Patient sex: M
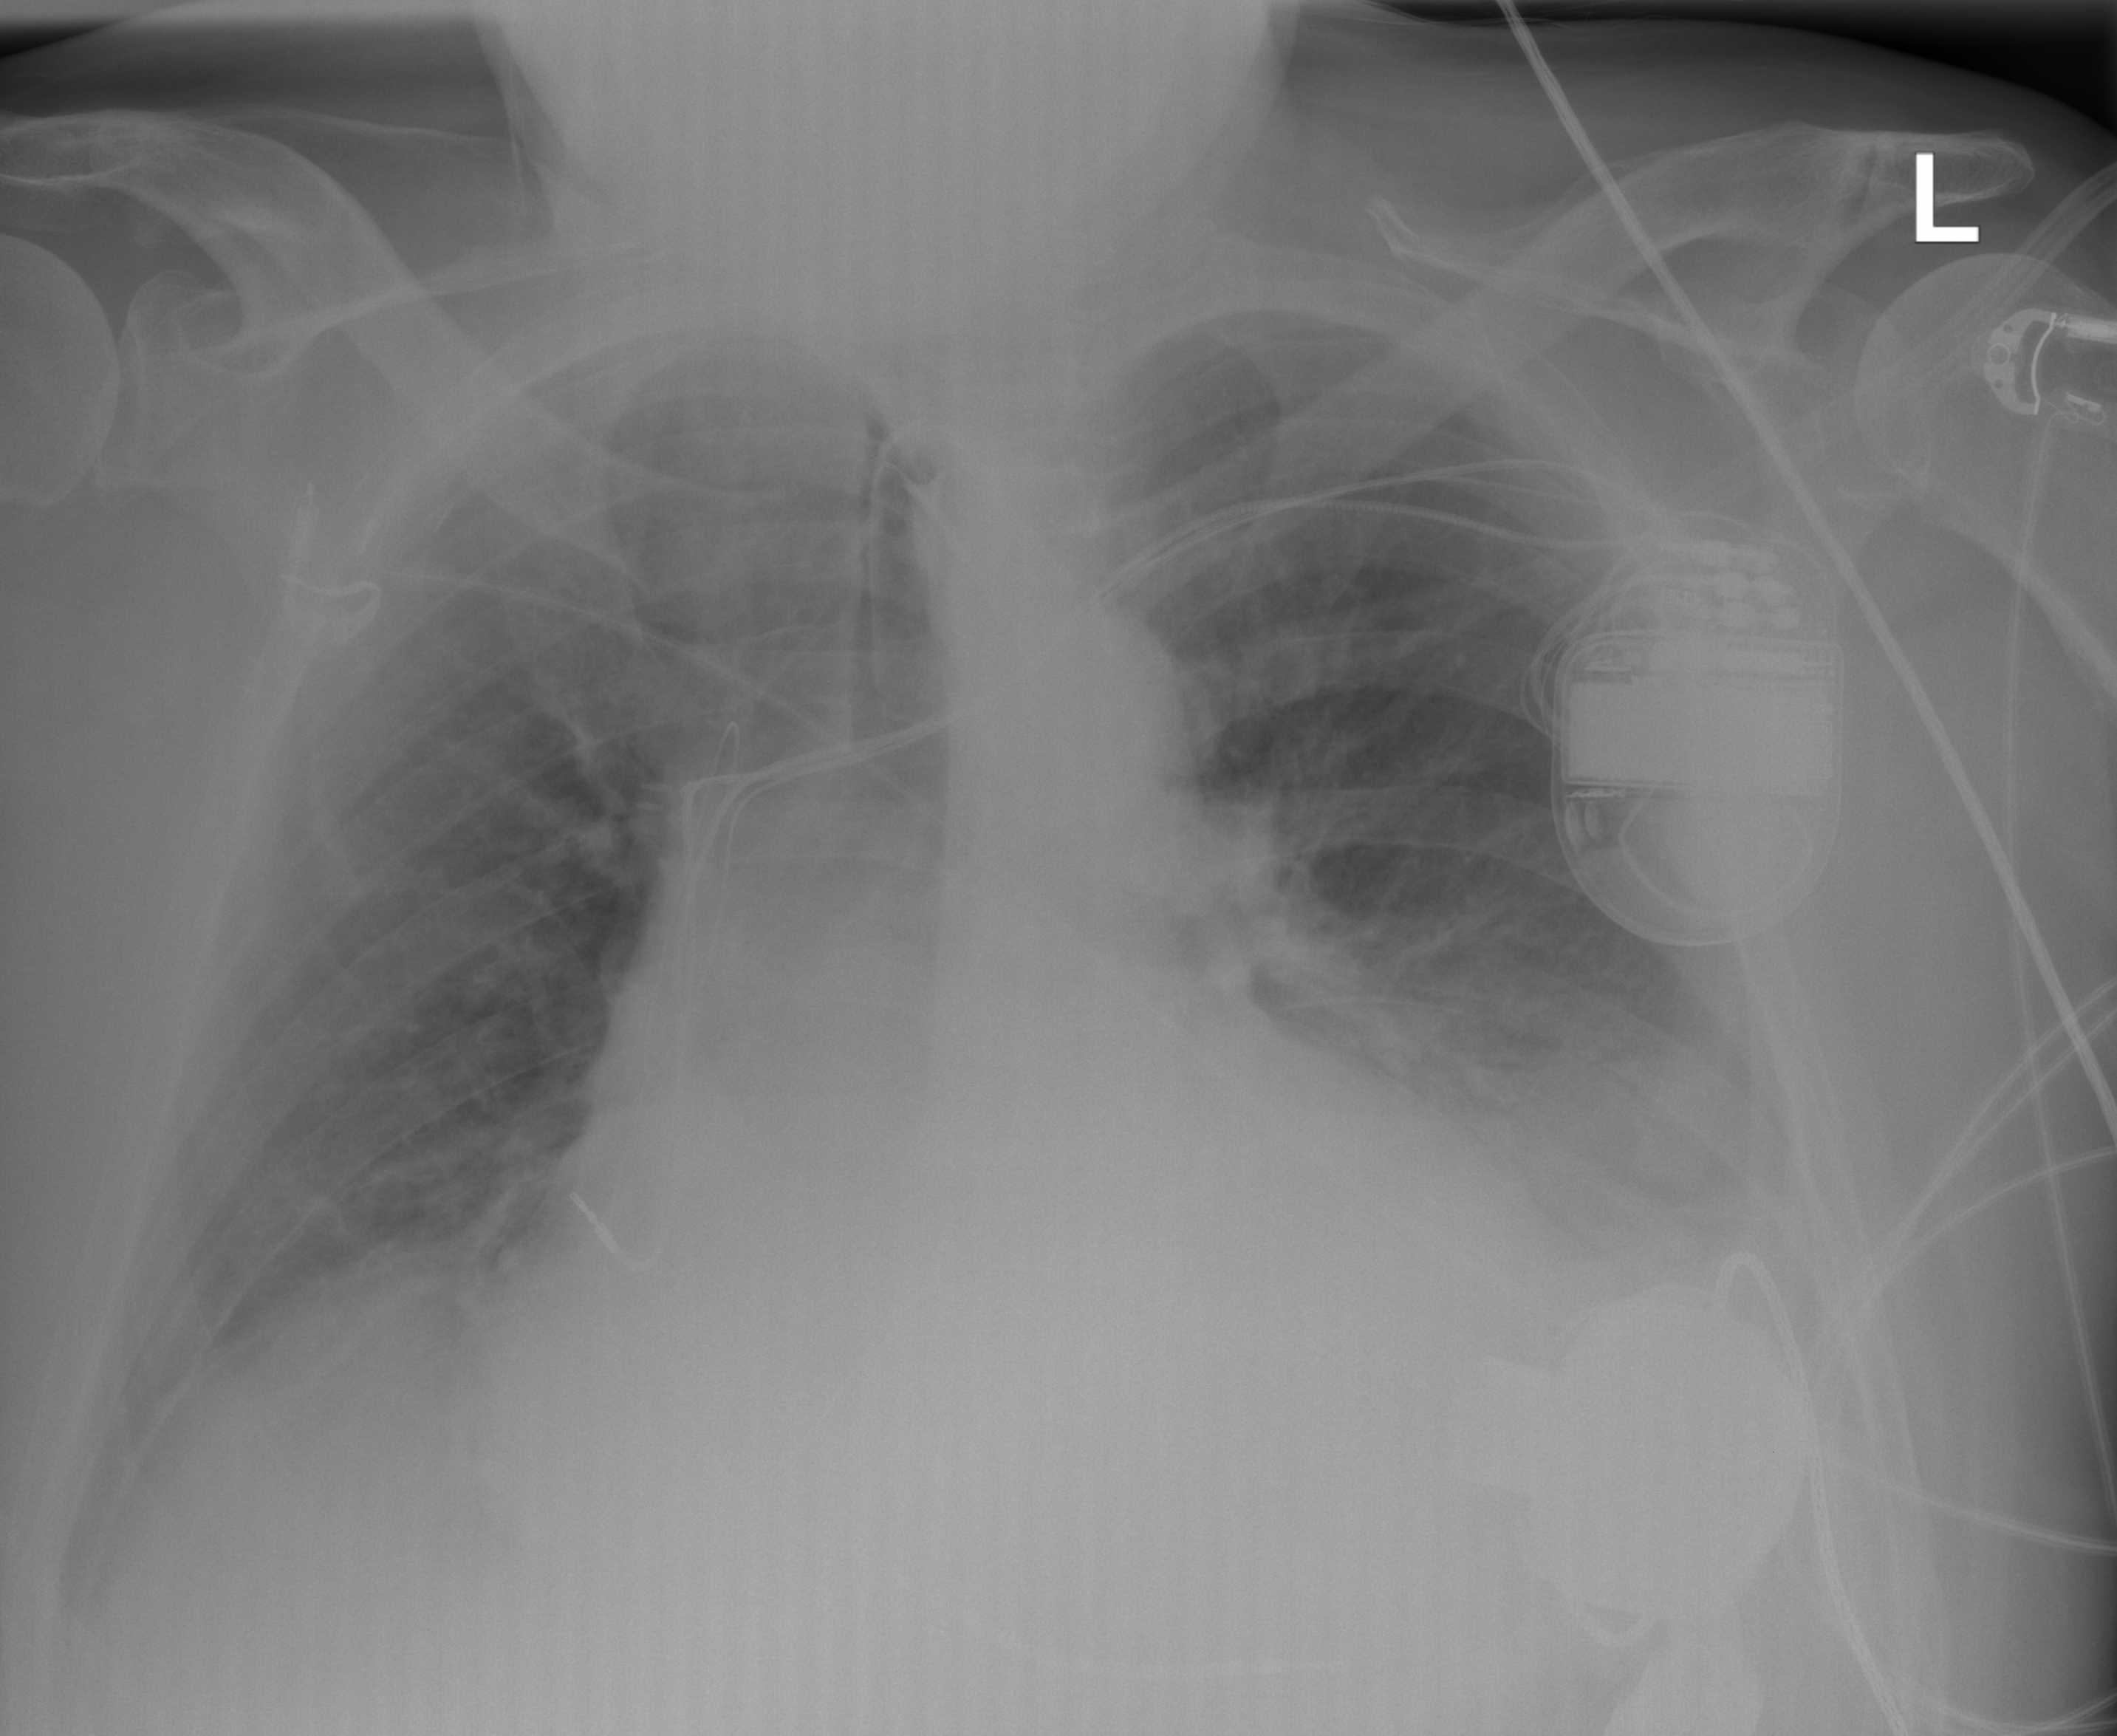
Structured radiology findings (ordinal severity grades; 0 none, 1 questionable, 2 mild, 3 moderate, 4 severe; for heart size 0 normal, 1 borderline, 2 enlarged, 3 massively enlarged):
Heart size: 3
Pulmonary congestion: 2
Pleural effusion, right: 2
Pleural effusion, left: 2
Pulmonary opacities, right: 0
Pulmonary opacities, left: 0
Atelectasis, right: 2
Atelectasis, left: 2